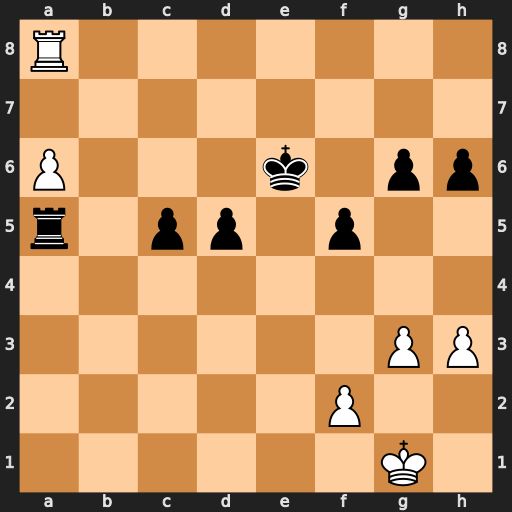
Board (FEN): R7/8/P3k1pp/r1pp1p2/8/6PP/5P2/6K1
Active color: w
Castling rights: -
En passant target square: -
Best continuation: a7 Ke5 Re8+